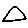
Label: triangle